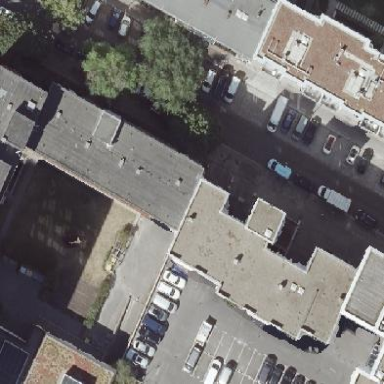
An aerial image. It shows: Parking available on the street side.